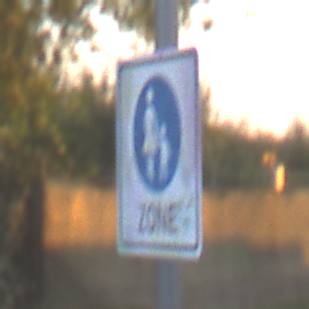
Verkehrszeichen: BeginnFussgaengerzone
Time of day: SunriseSunset
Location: Outdoor (Urban)
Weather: Clear
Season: NotSpecified
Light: Natural